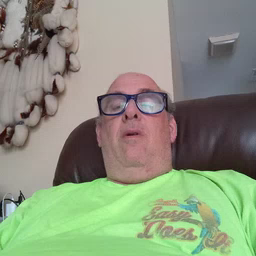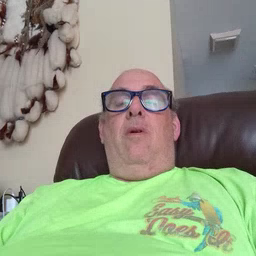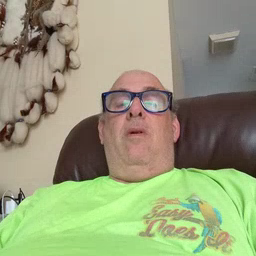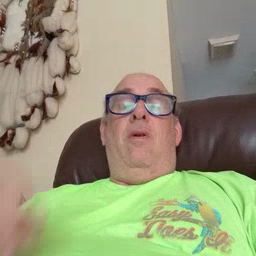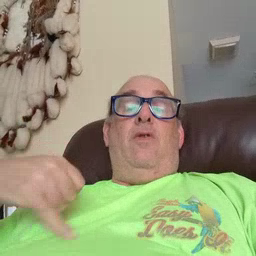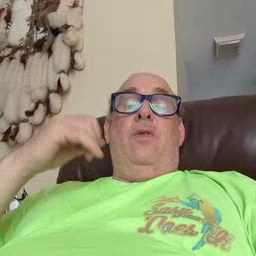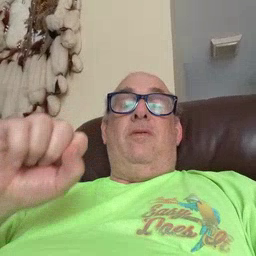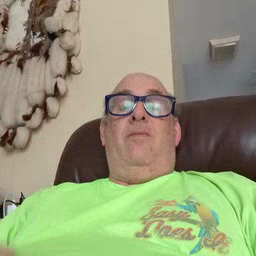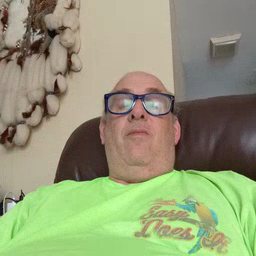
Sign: jeans